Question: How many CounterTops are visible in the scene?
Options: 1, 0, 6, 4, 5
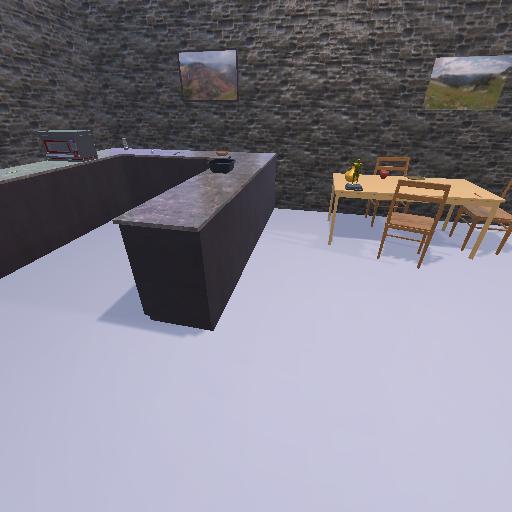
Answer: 1